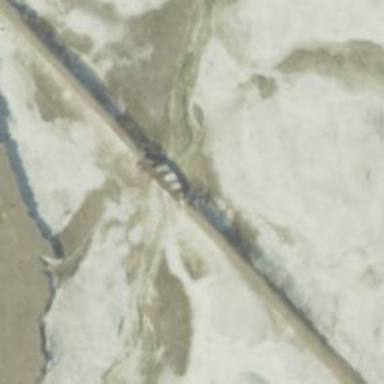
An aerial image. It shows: Bridge.